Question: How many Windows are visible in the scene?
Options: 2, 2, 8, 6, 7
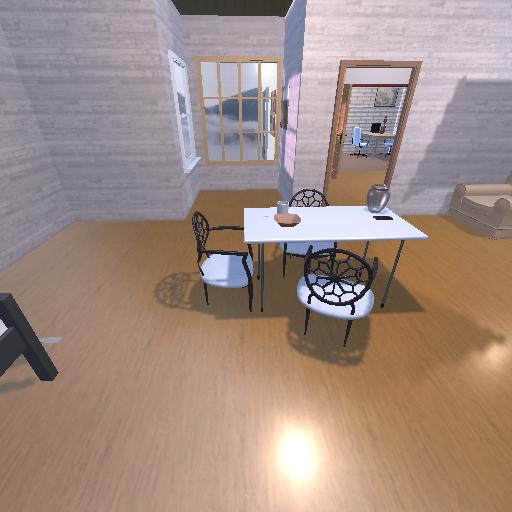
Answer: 2